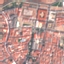
Label: Residential